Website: macys
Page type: payment
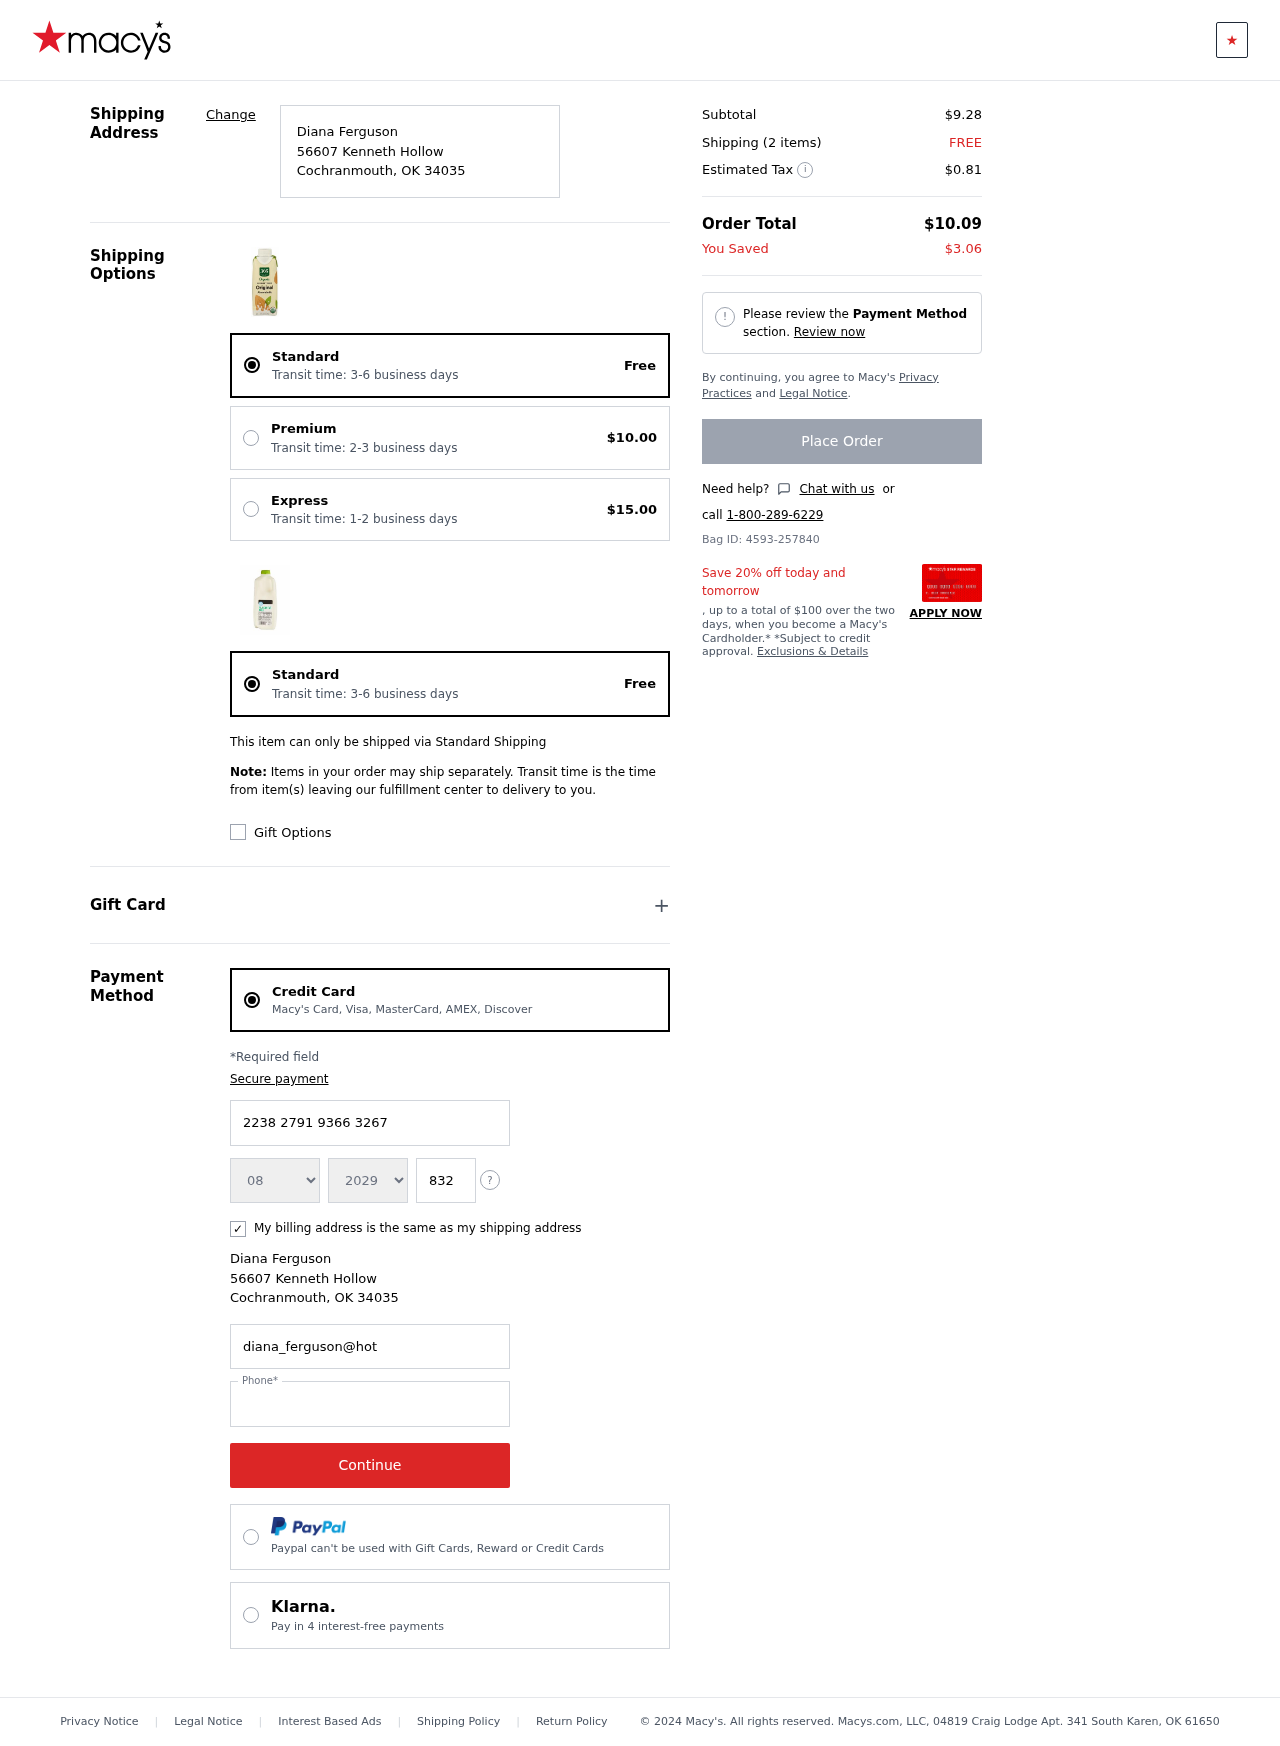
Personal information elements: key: PII_CARD_CVV
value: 832
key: PII_CARD_EXPIRY_MONTH
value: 08
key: PII_CARD_EXPIRY_YEAR
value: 29
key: PII_CARD_NUMBER
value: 2238 2791 9366 3267
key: PII_CITY
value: Cochranmouth
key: PII_EMAIL
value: diana_ferguson@hotmail.com
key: PII_FULLNAME
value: Diana Ferguson
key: PII_PHONE
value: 8172187204
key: PII_POSTCODE
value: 34035
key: PII_STATE_ABBR
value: OK
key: PII_STREET
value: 56607 Kenneth Hollow
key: PII_FULLNAME2
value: Diana Ferguson
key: PII_STREET2
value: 56607 Kenneth Hollow
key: PII_CITY2
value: Cochranmouth
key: PII_STATE_ABBR2
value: OK
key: PII_POSTCODE2
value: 34035
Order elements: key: ORDER_DELIVERY_DATE
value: Transit time: 3-6 business days
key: ORDER_SHIPPING_STANDARD
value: Free
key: ORDER_SHIPPING_PREMIUM
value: $10.00
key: ORDER_SHIPPING_EXPRESS
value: $15.00
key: ORDER_DELIVERY_DATE2
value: Transit time: 3-6 business days
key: ORDER_SHIPPING_STANDARD2
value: Free
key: ORDER_SUBTOTAL
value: $9.28
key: ORDER_NUM_ITEMS
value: Shipping (2 items)
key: ORDER_SHIPPING_COST
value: FREE
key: ORDER_TAX
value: $0.81
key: ORDER_TOTAL
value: $10.09
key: ORDER_SAVINGS
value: $3.06
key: ORDER_ID
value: Bag ID: 4593-257840